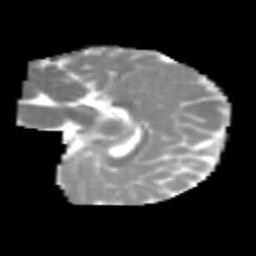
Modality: MD
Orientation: sagittal
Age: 6
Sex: female
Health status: healthy